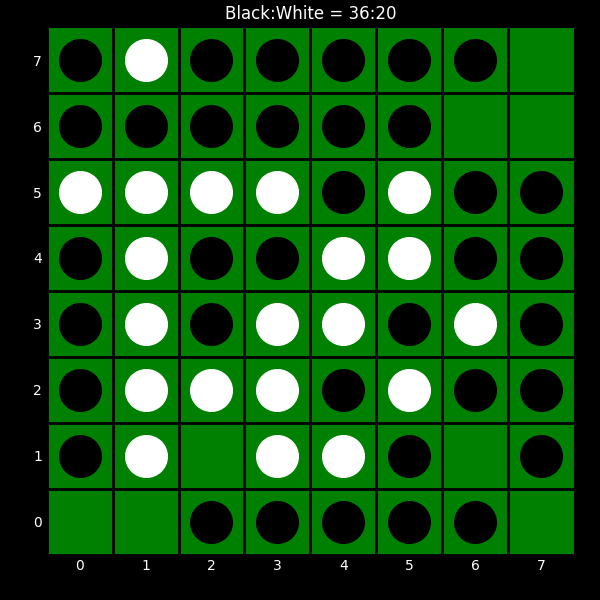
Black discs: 36
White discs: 20